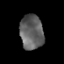
Tissue: prostate
Cell type: T cells
Senescence score: 0.2611
Nuclear area (px): 795
Mean DAPI intensity: 97.116